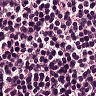
Metastatic tissue present: no